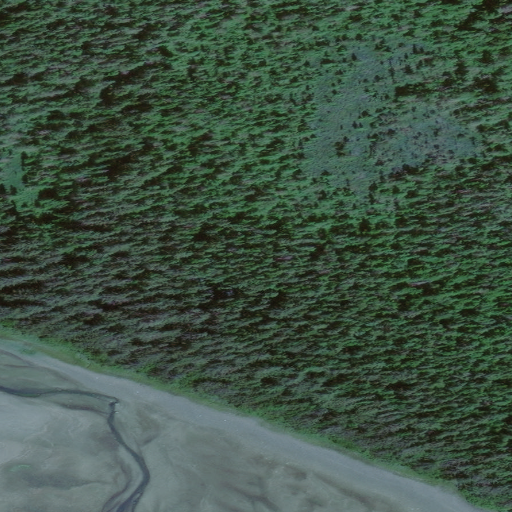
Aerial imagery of cliff(s) in Alaska named No Use Ledge containing only unknown